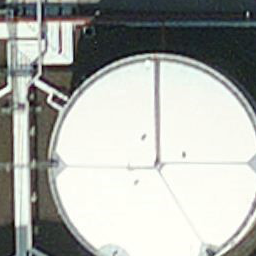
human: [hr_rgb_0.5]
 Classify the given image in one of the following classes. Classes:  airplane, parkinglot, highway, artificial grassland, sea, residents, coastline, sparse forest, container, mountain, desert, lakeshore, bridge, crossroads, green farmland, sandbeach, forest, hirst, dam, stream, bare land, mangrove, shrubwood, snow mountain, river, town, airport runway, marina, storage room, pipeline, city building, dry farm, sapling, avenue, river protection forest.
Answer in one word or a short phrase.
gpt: storage room